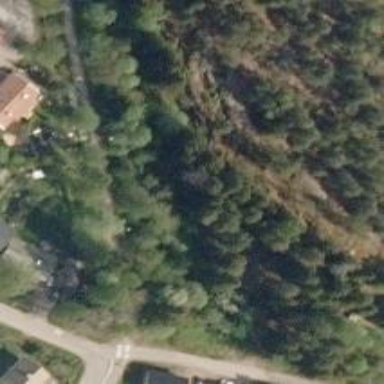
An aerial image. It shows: Cliff in nature.